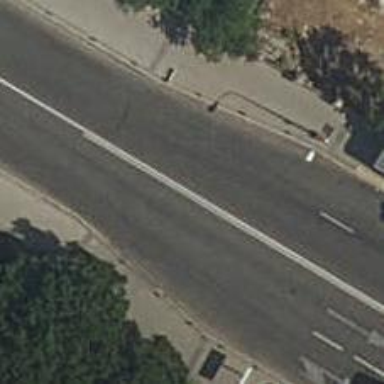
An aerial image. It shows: Secondary road with asphalt surface and sidewalks on both sides.